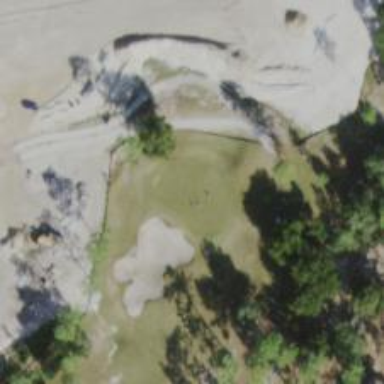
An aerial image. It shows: View of golf hole.